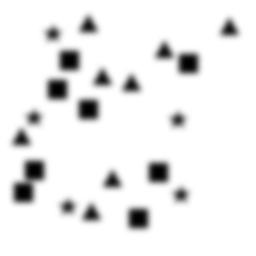
Squares: 8
Triangles: 8
Stars: 5
Total shapes: 21